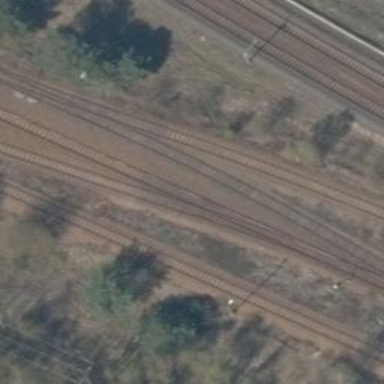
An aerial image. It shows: Unused railway yard.